Question: On form I have a 'OK button':

In code I add 'cancel' button and I want to set it symmetrically.
'Ok' button has a 'top,left' anchor. 'cancel' button - 'top, right' button.
And I do:
'''
this.CancelButton.Location = new Point(this.OKButton.Location.X ,this.OKButton.Location.Y);
'''
But 'cancel' button sets closer to center than OK button.
After I do:
'''
var leftDash = this.Size.Width - this.OKButton.Location.X - this.CancelButton.Size.Width;
this.CancelButton.Location = new Point(leftDash, this.OKButton.Location.Y);
'''
But at all not see 'cancel' button on form.
Any advices?
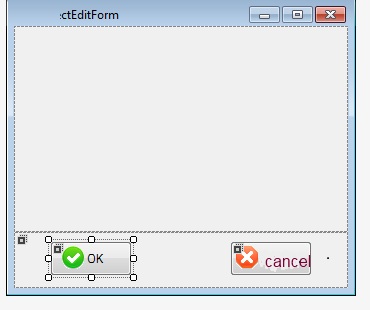
Answer: I suggest you to create 'TableLayoutPanel' for controls aligning. In this case you can use panel with two columns.
Or even more simple option (if buttons have same width) - create five columns here:
- - - - -
If buttons have different size, then instead of 'AutoSize' columns use columns with absolute size in pixels, which is equal or bigger than biggest of buttons.